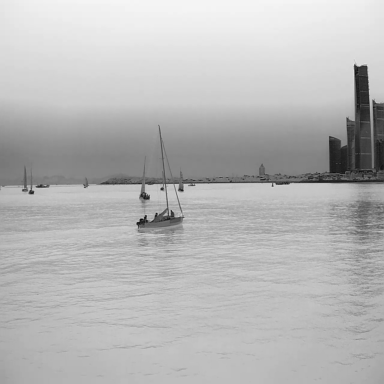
There are eight sailboats in the infrared image.